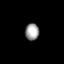
Tissue: prostate
Cell type: Fibroblasts
Senescence score: 0.8949
Nuclear area (px): 231
Mean DAPI intensity: 155.944